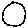
Label: circle